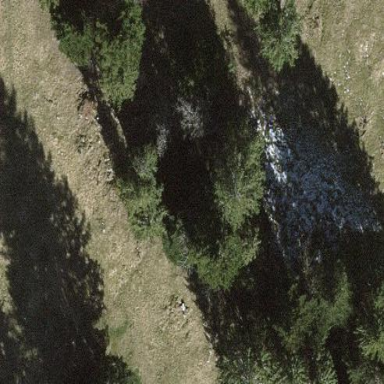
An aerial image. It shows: Forest with needle-leaved trees.